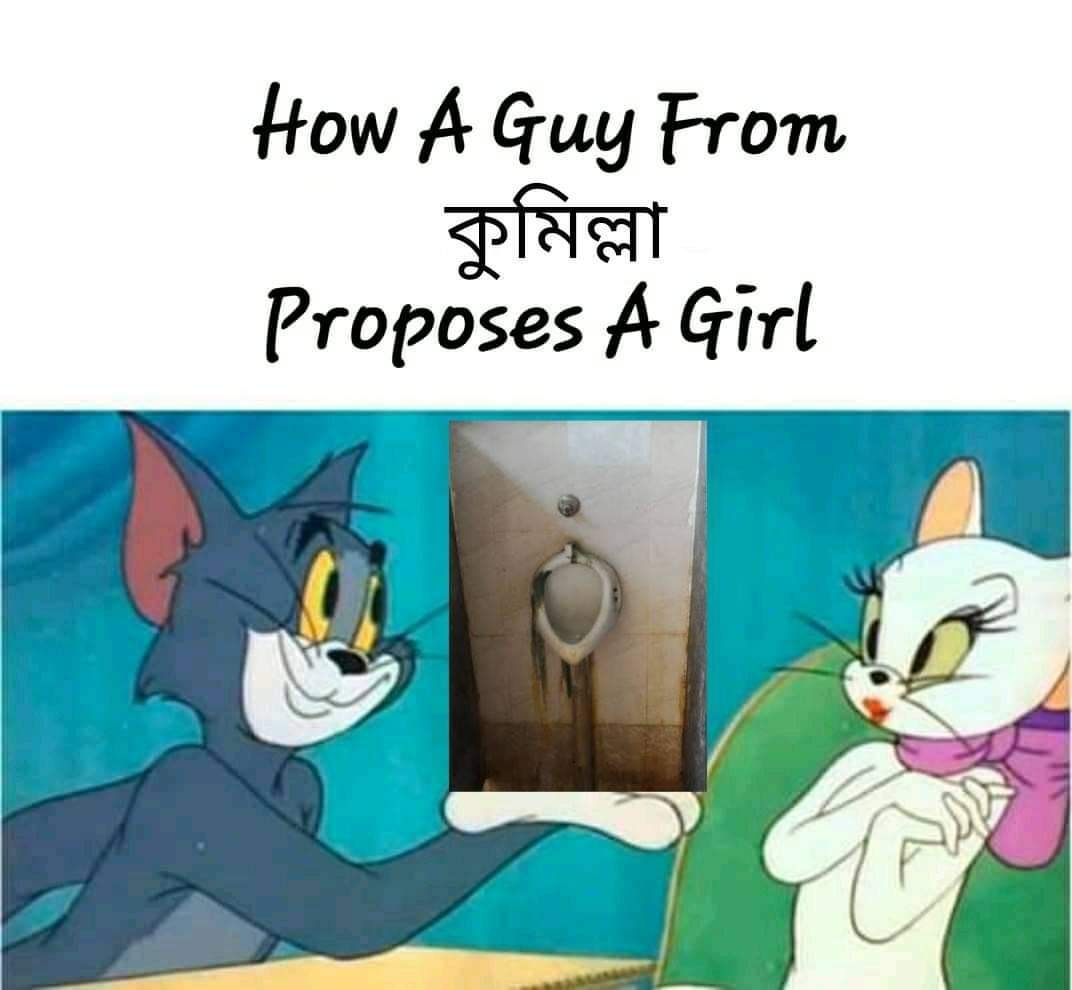
Caption: How A Guy From কুমিল্লা    Proposes A Girl
Label: hate